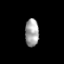
Tissue: lung
Cell type: Fibroblasts
Senescence score: 0.5404
Nuclear area (px): 367
Mean DAPI intensity: 164.981